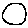
Label: circle